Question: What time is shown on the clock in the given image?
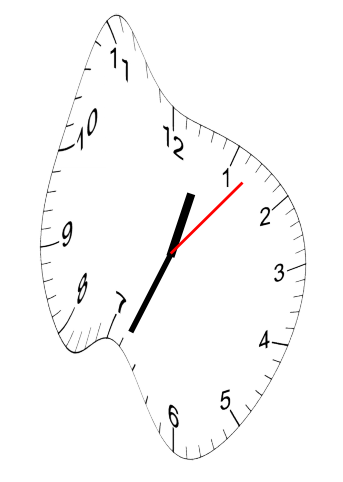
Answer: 12:34:07